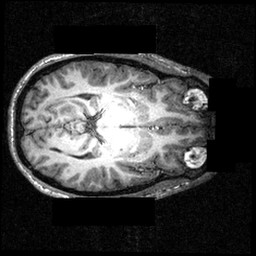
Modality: T1w
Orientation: axial
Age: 21
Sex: male
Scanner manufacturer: siemens
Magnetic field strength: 3.951 T
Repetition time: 1.5 s
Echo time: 0.00335 s